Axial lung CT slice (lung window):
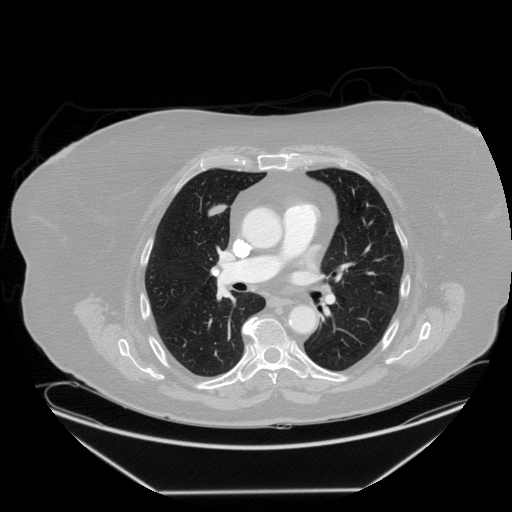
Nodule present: yes
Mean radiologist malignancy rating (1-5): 3.667